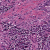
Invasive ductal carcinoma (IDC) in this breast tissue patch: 1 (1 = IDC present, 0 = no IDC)